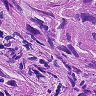
Metastatic tissue present: yes